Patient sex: M
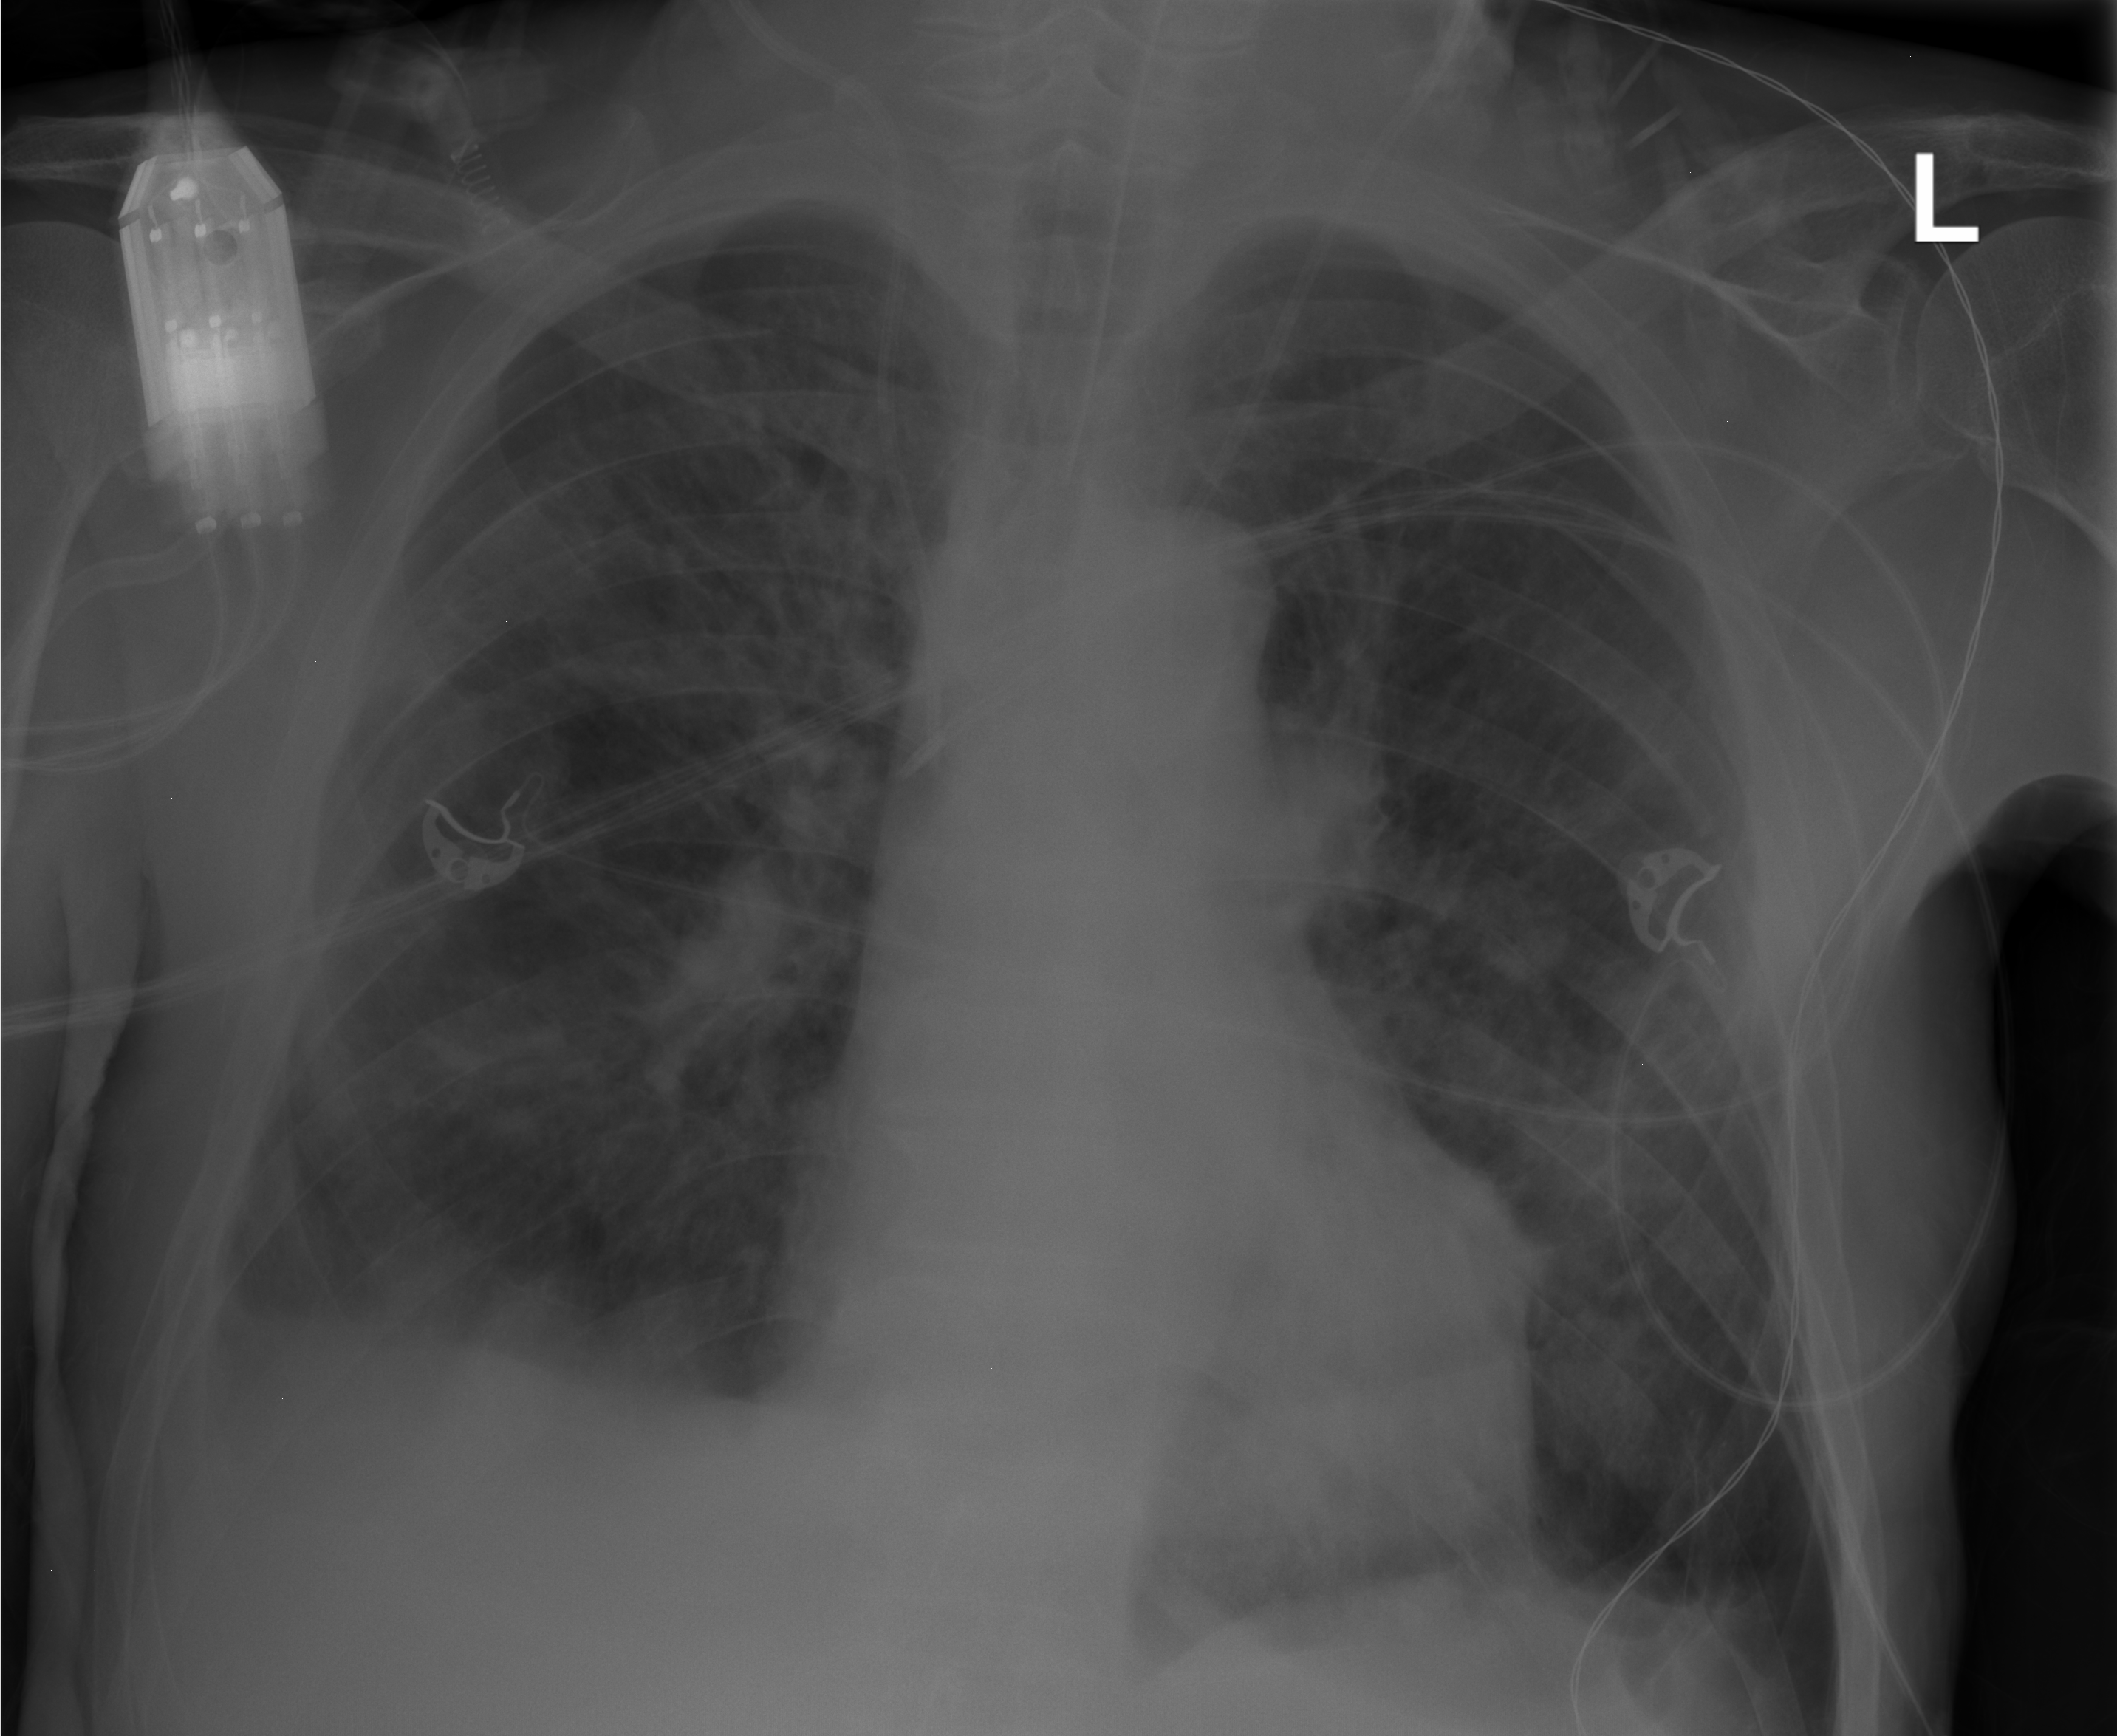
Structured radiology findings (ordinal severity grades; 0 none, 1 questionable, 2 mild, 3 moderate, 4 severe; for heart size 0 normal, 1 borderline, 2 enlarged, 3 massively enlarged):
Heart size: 0
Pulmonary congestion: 2
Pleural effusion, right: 2
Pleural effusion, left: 0
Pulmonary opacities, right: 2
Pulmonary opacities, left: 2
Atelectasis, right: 2
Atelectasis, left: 1